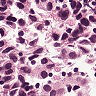
Metastatic tissue present: yes